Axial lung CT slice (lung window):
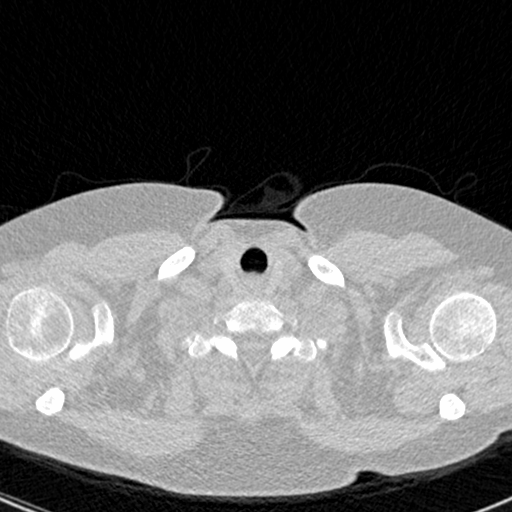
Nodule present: no